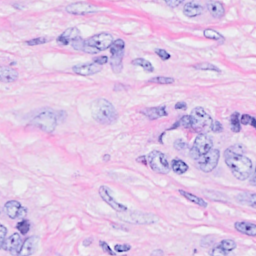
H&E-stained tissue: Breast